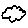
Label: cloud